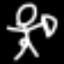
Label: angel